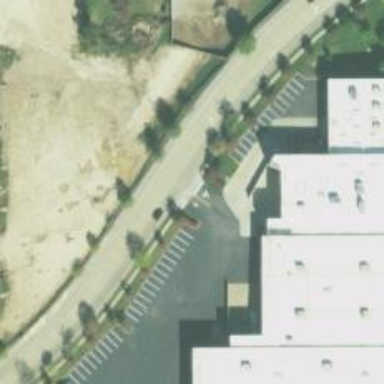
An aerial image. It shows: Alleyway designated as service road.